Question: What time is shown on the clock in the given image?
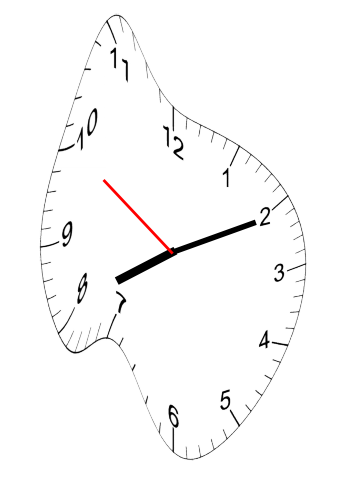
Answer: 08:10:50